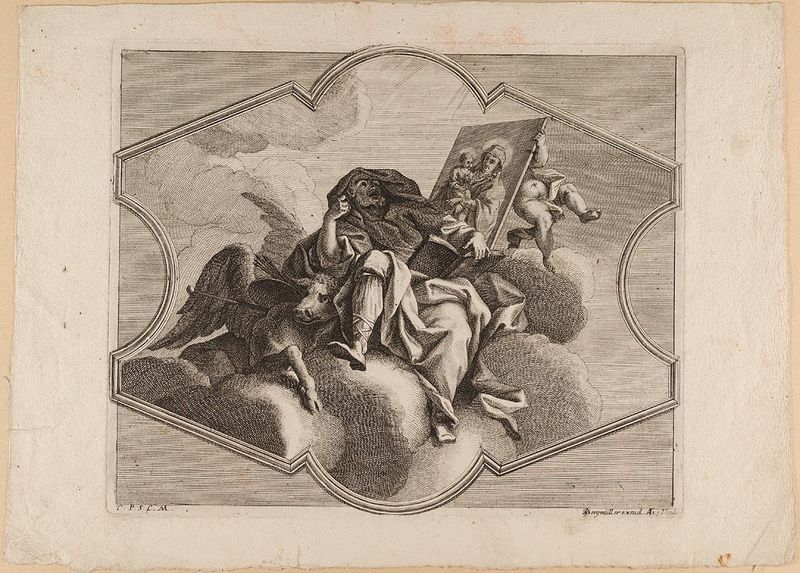
Titel: Evangelist Lukas auf Wolken, Blatt aus der Folge 'Deckenmalerei'
Künstler: Johann Georg Bergmüller
Standort: Hamburg
Institution: Museum für Kunst und Gewerbe Hamburg
Schlagwörter: himmel, wolken, wolke, malerei, barock, bildnis, engel, papier, grafik, graphik, fotografie, photographie, druck, druckgraphik, jungfrau, druckgrafik, radierung, zeichnen, jesus, maria, madonna, stier, deckenmalerei, evangelist, lukas, reproduktionen, barockzeit, barockzeitalter, druckerzeugnisse, geflügelter stier, ornamentstich, vorlageblätter